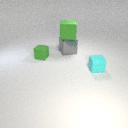
large gray metal cube behind small cyan rubber cube